Field crop: maize
Growth stage: 1
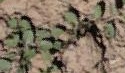
Species: convolvulus